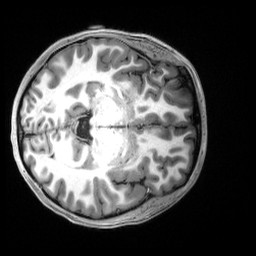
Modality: T1w
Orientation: axial
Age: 19
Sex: female
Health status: healthy
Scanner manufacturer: siemens
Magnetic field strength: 3 T
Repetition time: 2.5 s
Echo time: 0.00222 s